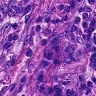
Metastatic tissue present: yes